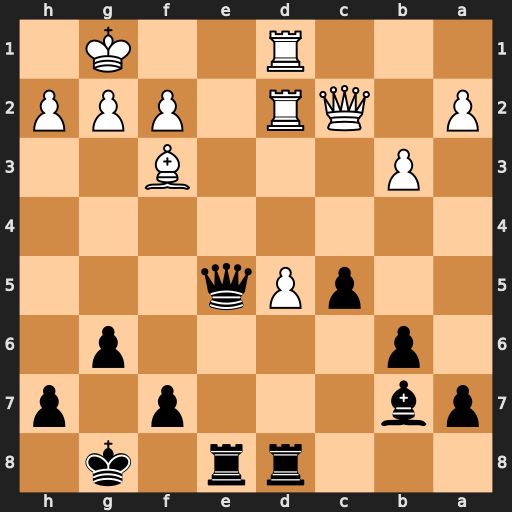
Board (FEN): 3rr1k1/pb3p1p/1p4p1/2pPq3/8/1P3B2/P1QR1PPP/3R2K1
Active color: b
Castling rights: -
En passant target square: -
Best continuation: Qe1+ Rxe1 Rxe1#